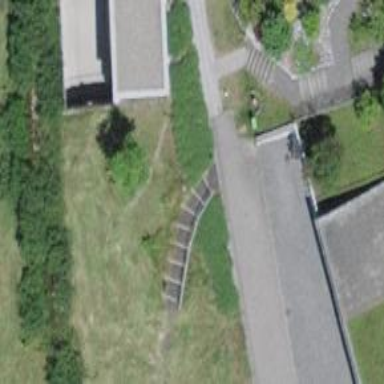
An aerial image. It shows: Footway with sett surface.